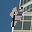
Label: 4